Question: the java programming offer you to create Java GUI (J2SE) with two options. As we known, there are programmatically(Coding from scratch) or using Java look and feel(Drag & Drop). As my experience, its very easy to create Java GUI using java look and feel rather than programmatically. So, i'm frequently using java look and feel. ;)
Now, i'm know its wrong, because its limit us to create dynamic application. So i wanted start to create java application (J2SE) programmatically. But my question is very simple, how to create this frame programmatically as below :

As we know, its very simple using Java Look & feel (Just drag and drop). How to create space between jLabel1 and JtextField1 as we desired? And how to create leading space(Space below and after) between jTextField1 and jButton1 as we desired?
I know this is very stupid question for java expert, but perhaps this question can help other people(particularly java beginner) to start learning Java Programming and not doing as what i'm doing now. :)
Thanks for your advice, sorry for my bad English and possible duplicate question. :)
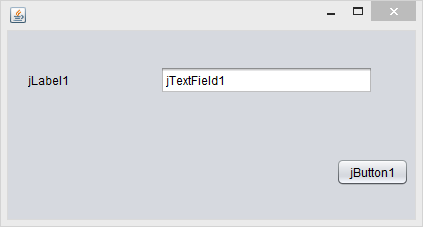
Answer: In Java, you typically create a hierarchy of JPanels (Swing), each having a suitable LayoutManager (GridLayout, PanelLayout, BoxLayout, GridBagLayout, etc...). See the link below for details;
<URL>
Using layout managers is the best dynamic approach for creating scalable and dynamic UIs, but there are lot's of drag-n-drop utility applications that set layout manager to null and thereby allow for pixel-based exact positioning of your different components. In your case, a JLabel, a JButton, and a JTextField.
Hence, to create the UI you shown, go for null-layout and place your component instances on upper-left-corner (x,y) positions relative to your frame's origo (again, upper-left corner).